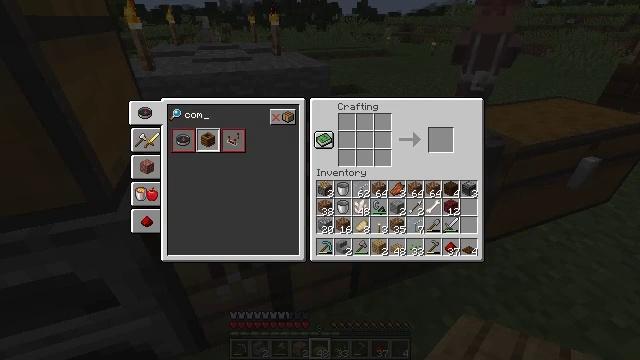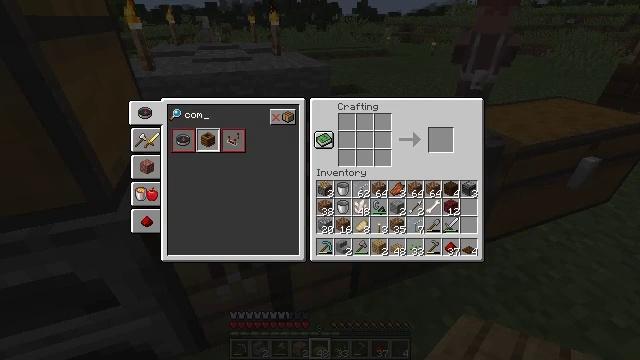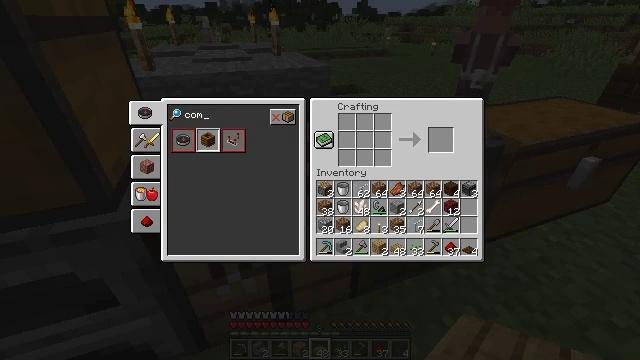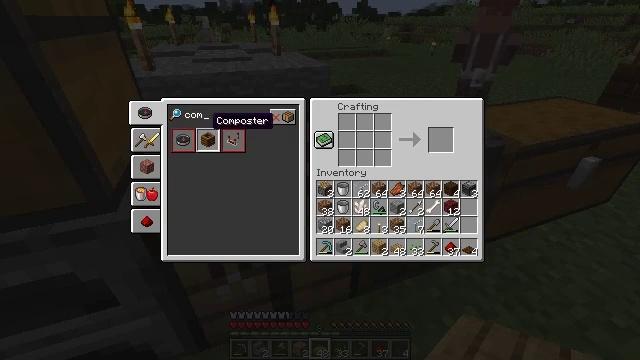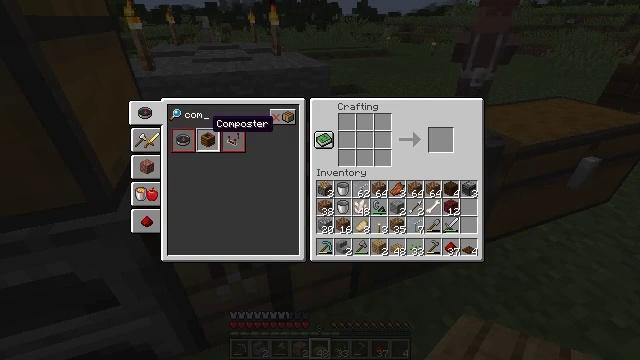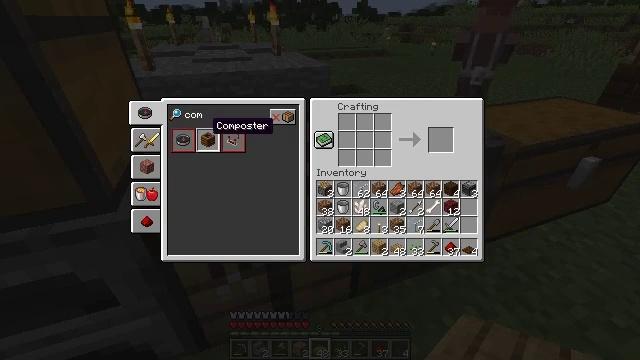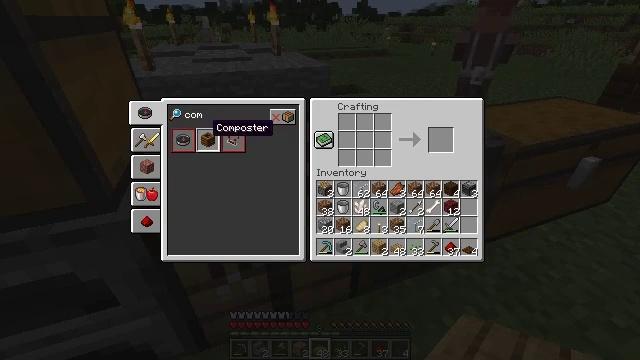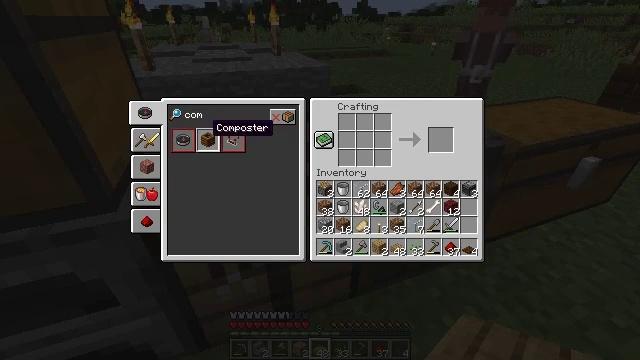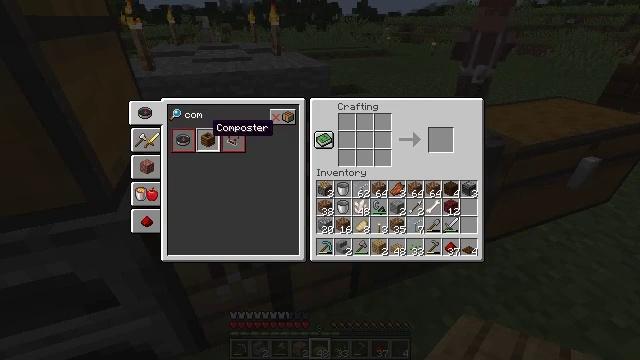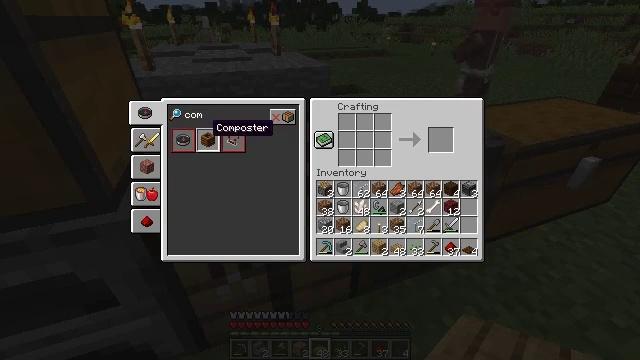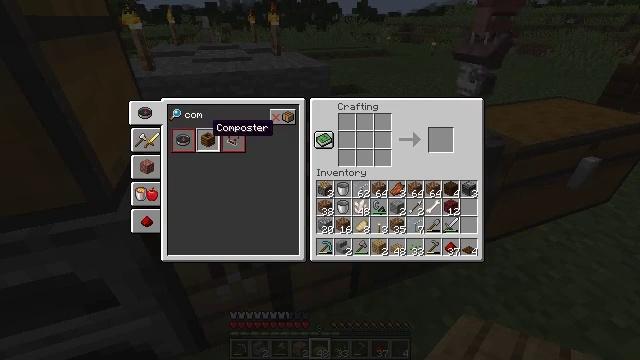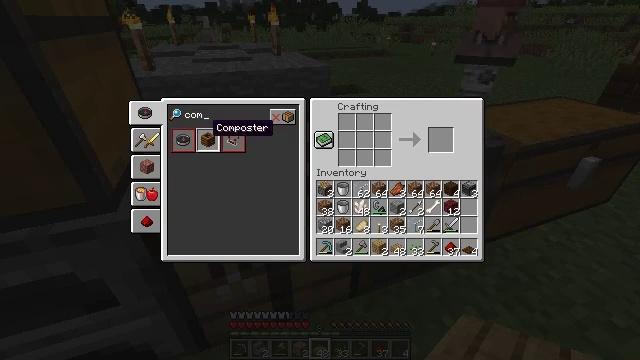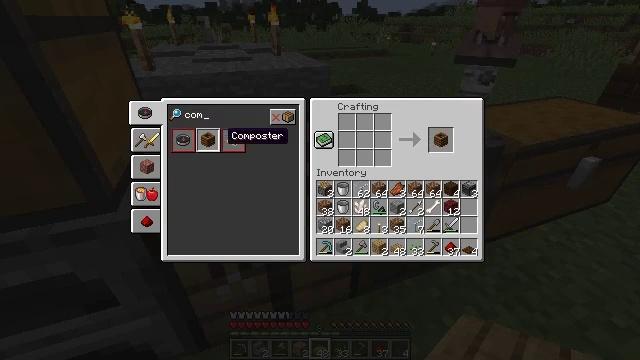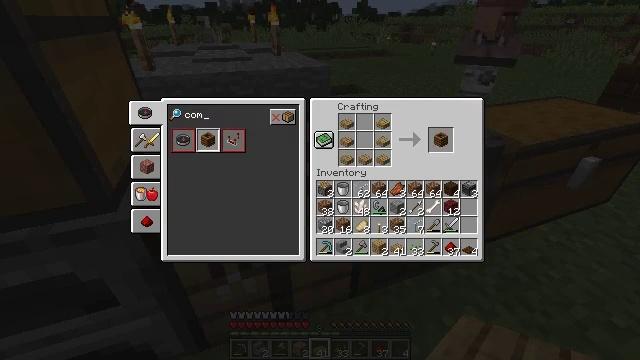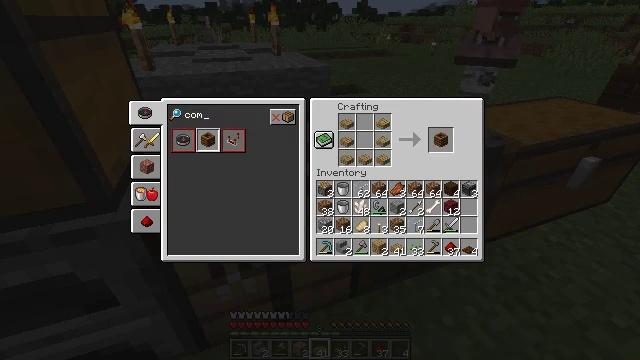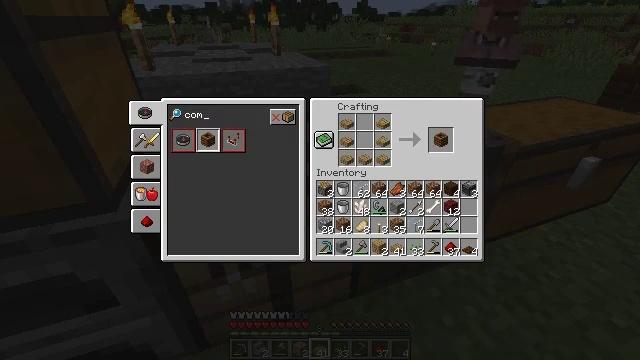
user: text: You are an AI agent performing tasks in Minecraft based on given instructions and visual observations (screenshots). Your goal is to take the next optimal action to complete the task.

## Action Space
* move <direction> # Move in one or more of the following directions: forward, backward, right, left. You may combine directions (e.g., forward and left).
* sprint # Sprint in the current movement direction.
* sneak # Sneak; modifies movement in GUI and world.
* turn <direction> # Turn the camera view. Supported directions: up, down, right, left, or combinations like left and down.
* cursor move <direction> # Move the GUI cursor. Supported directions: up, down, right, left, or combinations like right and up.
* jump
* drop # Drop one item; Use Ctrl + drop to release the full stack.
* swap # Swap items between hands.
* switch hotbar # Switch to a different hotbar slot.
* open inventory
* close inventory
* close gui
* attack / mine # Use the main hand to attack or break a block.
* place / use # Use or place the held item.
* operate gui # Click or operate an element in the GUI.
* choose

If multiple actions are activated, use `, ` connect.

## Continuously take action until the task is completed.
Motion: motion action
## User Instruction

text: Use the crafting table to make a composter.
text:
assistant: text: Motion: no_op
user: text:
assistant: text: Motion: no_op
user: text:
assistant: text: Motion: no_op
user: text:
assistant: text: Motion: no_op
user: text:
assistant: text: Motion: no_op
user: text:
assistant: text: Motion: no_op
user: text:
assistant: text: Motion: attack / mine
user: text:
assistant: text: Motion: attack / mine
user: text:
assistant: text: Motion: attack / mine
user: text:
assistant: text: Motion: no_op
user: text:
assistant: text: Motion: no_op
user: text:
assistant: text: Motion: turn right and down
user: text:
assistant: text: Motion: turn right and down
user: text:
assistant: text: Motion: turn right
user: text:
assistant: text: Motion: turn right and up
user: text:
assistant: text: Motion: turn right
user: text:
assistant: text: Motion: no_op
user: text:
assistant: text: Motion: no_op
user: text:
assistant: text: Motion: no_op
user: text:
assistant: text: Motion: no_op
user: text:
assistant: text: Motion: no_op
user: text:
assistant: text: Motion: no_op
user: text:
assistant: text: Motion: no_op
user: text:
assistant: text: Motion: no_op
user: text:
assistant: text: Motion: attack / mine
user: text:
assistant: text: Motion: attack / mine
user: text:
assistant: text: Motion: turn down, attack / mine
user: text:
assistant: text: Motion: turn down
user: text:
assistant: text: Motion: turn down
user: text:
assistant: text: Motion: no_op